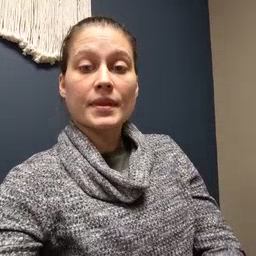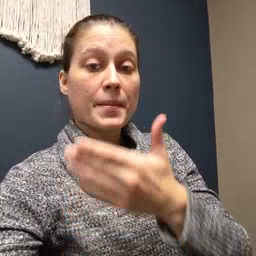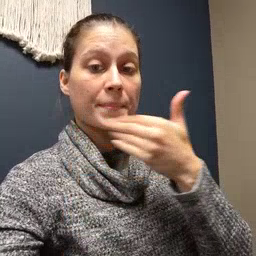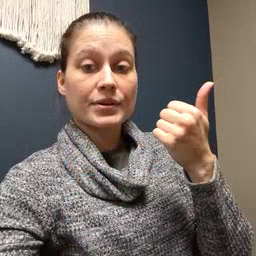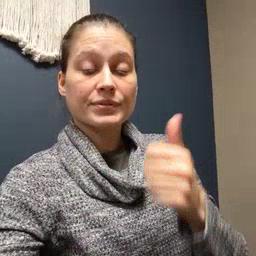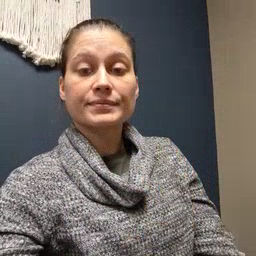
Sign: better